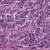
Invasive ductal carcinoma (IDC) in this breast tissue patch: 1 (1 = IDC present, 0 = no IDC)